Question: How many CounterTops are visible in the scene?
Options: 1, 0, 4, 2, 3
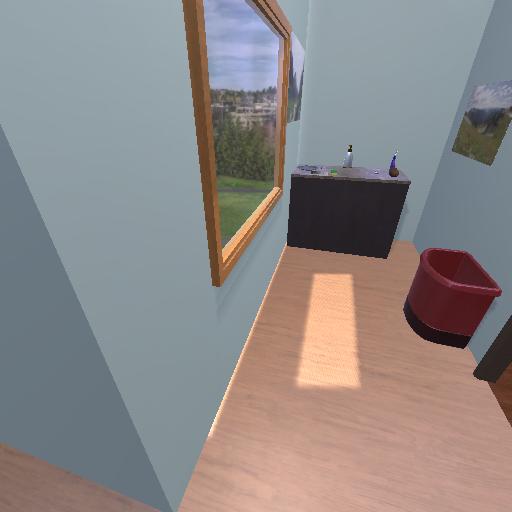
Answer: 1